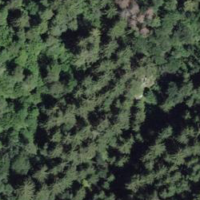
EUNIS habitat code: 44
Species observed at this site:
Picea abies